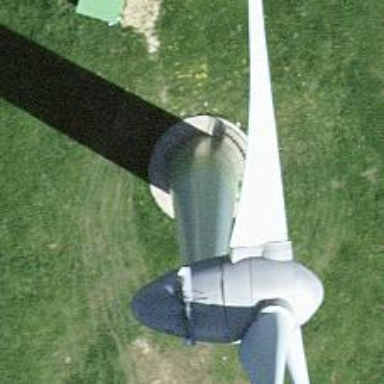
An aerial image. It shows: Wind power generator utilizing wind turbines.